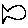
Label: fish